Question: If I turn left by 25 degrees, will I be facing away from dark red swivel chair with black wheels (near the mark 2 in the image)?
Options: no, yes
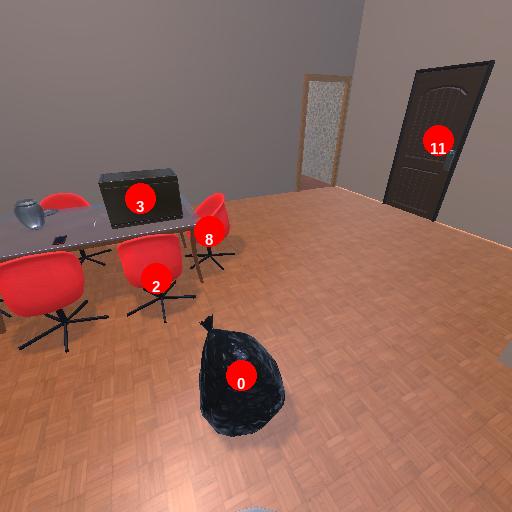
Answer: no